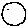
Label: moon